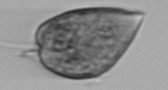
Label: Prorocentrum_micans